Interaction volume radius: 10 \u00c5
Interaction volume height: 15 \u00c5
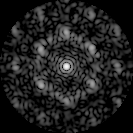
Disorder parameter: 0.5934